Question: I am stucked with this problem for all the afternoon.
I made a custom UIViewController. Up to now I shown custom views inside this custom viewcontroller. All fine. Now what I want to do is to show a pageviewcontroller inside the custom controller. No error, but the view of the pagecontroller is shown outside the bounds of the custom controller (.
Here is my code
'''
- (void)viewDidLoad
{
[super viewDidLoad];
self.monthYearController = [[avvAgendaMonthViewController alloc] init];
self.yearViewController = [[avvAgendaYearViewController alloc] init];
self.pager = [[UIPageViewController alloc] initWithTransitionStyle:UIPageViewControllerTransitionStylePageCurl
navigationOrientation:UIPageViewControllerNavigationOrientationHorizontal
options:nil];
//Assign the delegate and datasource .
self.pager.delegate = self;
self.pager.dataSource = self;
//Set the initial view controllers.
NSArray *viewControllers = [NSArray arrayWithObject:self.yearViewController];
[self.pager setViewControllers:viewControllers
direction:UIPageViewControllerNavigationDirectionForward
animated:NO
completion:nil];
//Add the pageViewController as the childViewController
[self addChildViewController:self.pager];
[self.view addSubview:self.pager.view];
[self.pager didMoveToParentViewController:self];
CGRect pageViewRect = self.view.bounds;
pageViewRect = CGRectInset(pageViewRect, 40.0, 40.0);
self.pager.view.frame = pageViewRect;
//Assign the gestureRecognizers property of our pageViewController to our view's gestureRecognizers property.
self.view.gestureRecognizers = self.pager.gestureRecognizers;
'''
And here is the interface (very simple):
'''
@interface CustomNavigatorViewController : UIViewController <CustomNavigationDelegate,UIPageViewControllerDataSource,UIPageViewControllerDelegate>
@property (nonatomic,strong) CustomNavigation* navigation;
@property (nonatomic,strong) UIPageViewController *pager;
@property (nonatomic,strong) AgendaYearViewController* yearViewController;
@property (nonatomic,strong) AgendaMonthViewController* monthYearController;
@property (nonatomic,strong) UIViewController* agendaCurrentView;
@end
'''
I tried (as suggested in the first answer) to call didMoveToParentViewController at the end:
'''
CGRect pageViewRect = self.view.bounds;
pageViewRect = CGRectInset(pageViewRect, 40.0, 40.0);
self.pager.view.frame = pageViewRect;
[self.pager didMoveToParentViewController:self];
'''
but no luck as the picture shows:

the custom view controller is underneath the calendar view. The calendar view should be inside the custom view controller and not outside.
Moreover, how can I put the spine on the top?
[SOLVED]
Never mind: the first answer was right. My mistake was a wrong frame set.
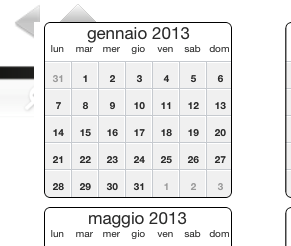
Answer: I had the exact same problem. Setting the frame of the page view controller before calling 'didMoveToParentViewController:' should resolve it.